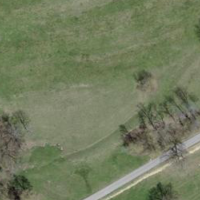
EUNIS habitat code: 52
Species observed at this site:
Phaneroptera falcata
Polyommatus icarus